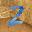
Label: 2